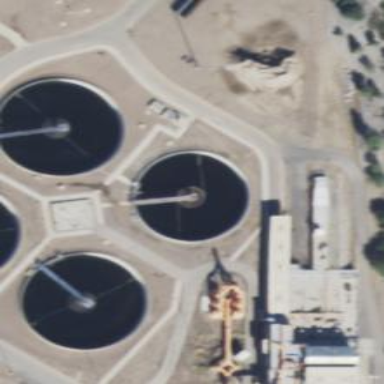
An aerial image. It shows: Storage tank designed to hold water.